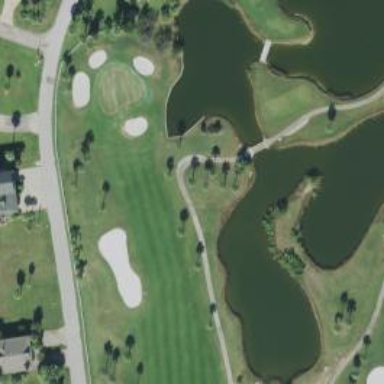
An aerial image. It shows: Path for both roads and golfers.